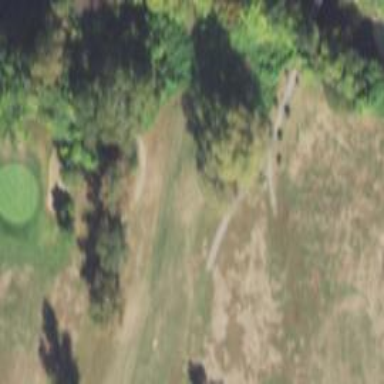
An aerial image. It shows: Pathway for golfing.